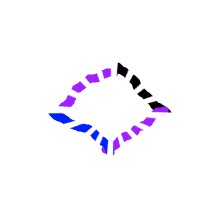
Shape: rhombus